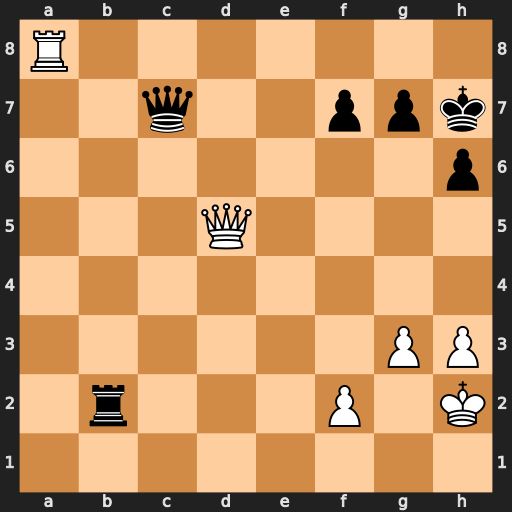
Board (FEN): R7/2q2ppk/7p/3Q4/8/6PP/1r3P1K/8
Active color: w
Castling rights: -
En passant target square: -
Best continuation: Qf5+ g6 Qf6 Rb8 Rxb8 Qxb8 Qxf7+